Field crop: maize
Growth stage: 2
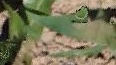
Species: maize